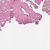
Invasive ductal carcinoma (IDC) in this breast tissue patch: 0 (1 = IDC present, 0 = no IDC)